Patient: sex M, age 24
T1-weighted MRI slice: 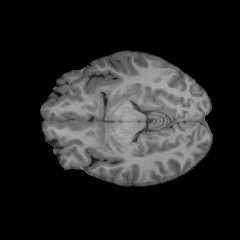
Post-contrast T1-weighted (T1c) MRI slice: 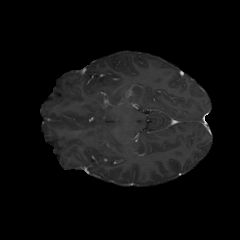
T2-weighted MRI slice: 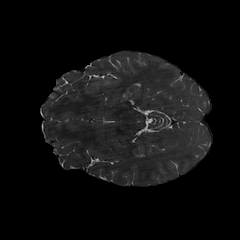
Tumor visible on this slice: yes
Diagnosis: Astrocytoma, IDH-mutant
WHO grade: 2